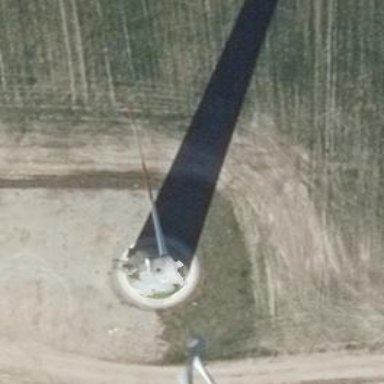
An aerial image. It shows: Wind generator in the form of horizontal axis wind turbine.